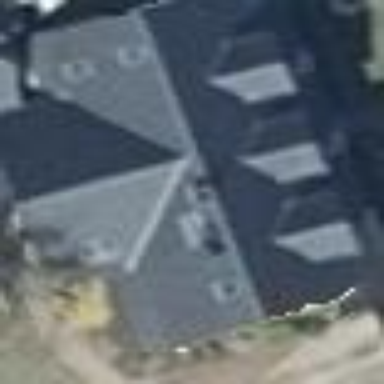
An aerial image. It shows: Building with gabled roof. The roof orientation is along the building's structure.